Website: crate-barrel
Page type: customer-info-address
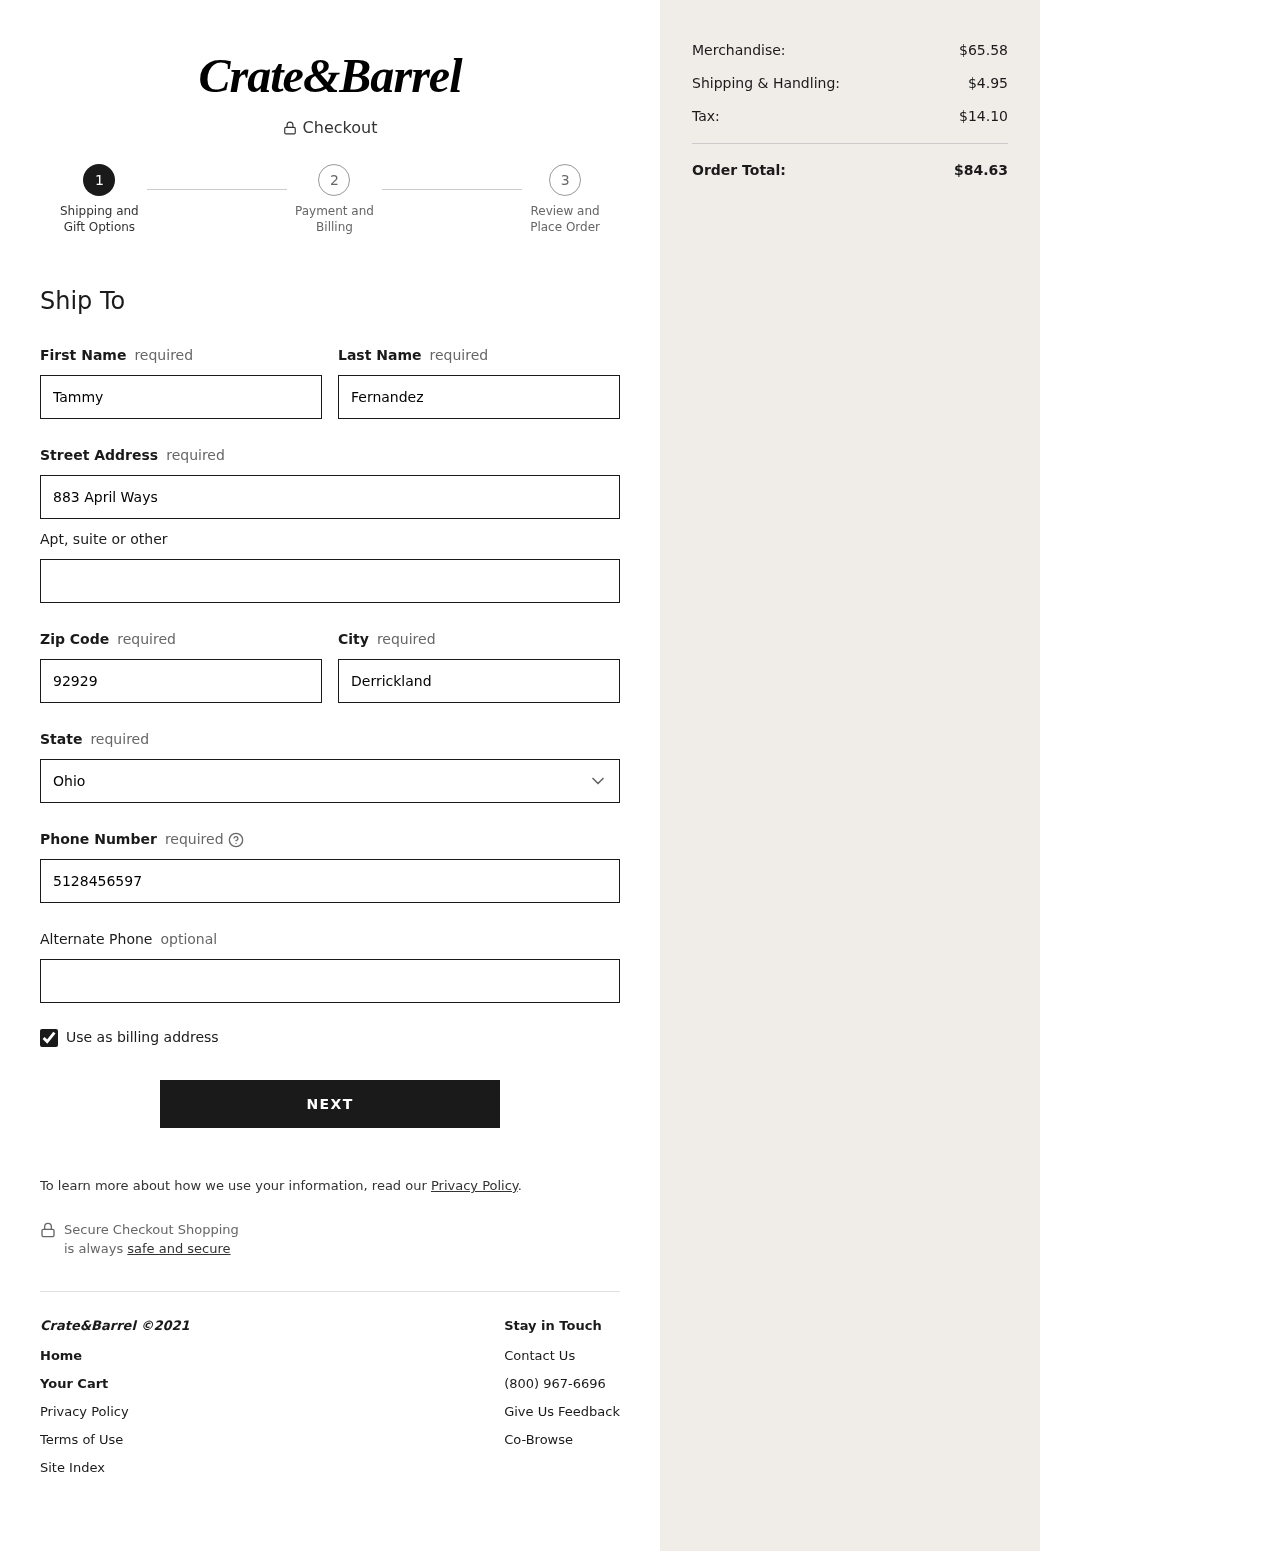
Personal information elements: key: PII_STATE
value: Ohio
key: PII_FIRSTNAME
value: Tammy
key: PII_LASTNAME
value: Fernandez
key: PII_STREET
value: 883 April Ways
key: PII_POSTCODE
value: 92929
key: PII_CITY
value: Derrickland
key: PII_PHONE
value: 5128456597
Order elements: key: ORDER_SUBTOTAL
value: $65.58
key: ORDER_SHIPPING_COST
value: $4.95
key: ORDER_TAX
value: $14.10
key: ORDER_TOTAL
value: $84.63